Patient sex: F
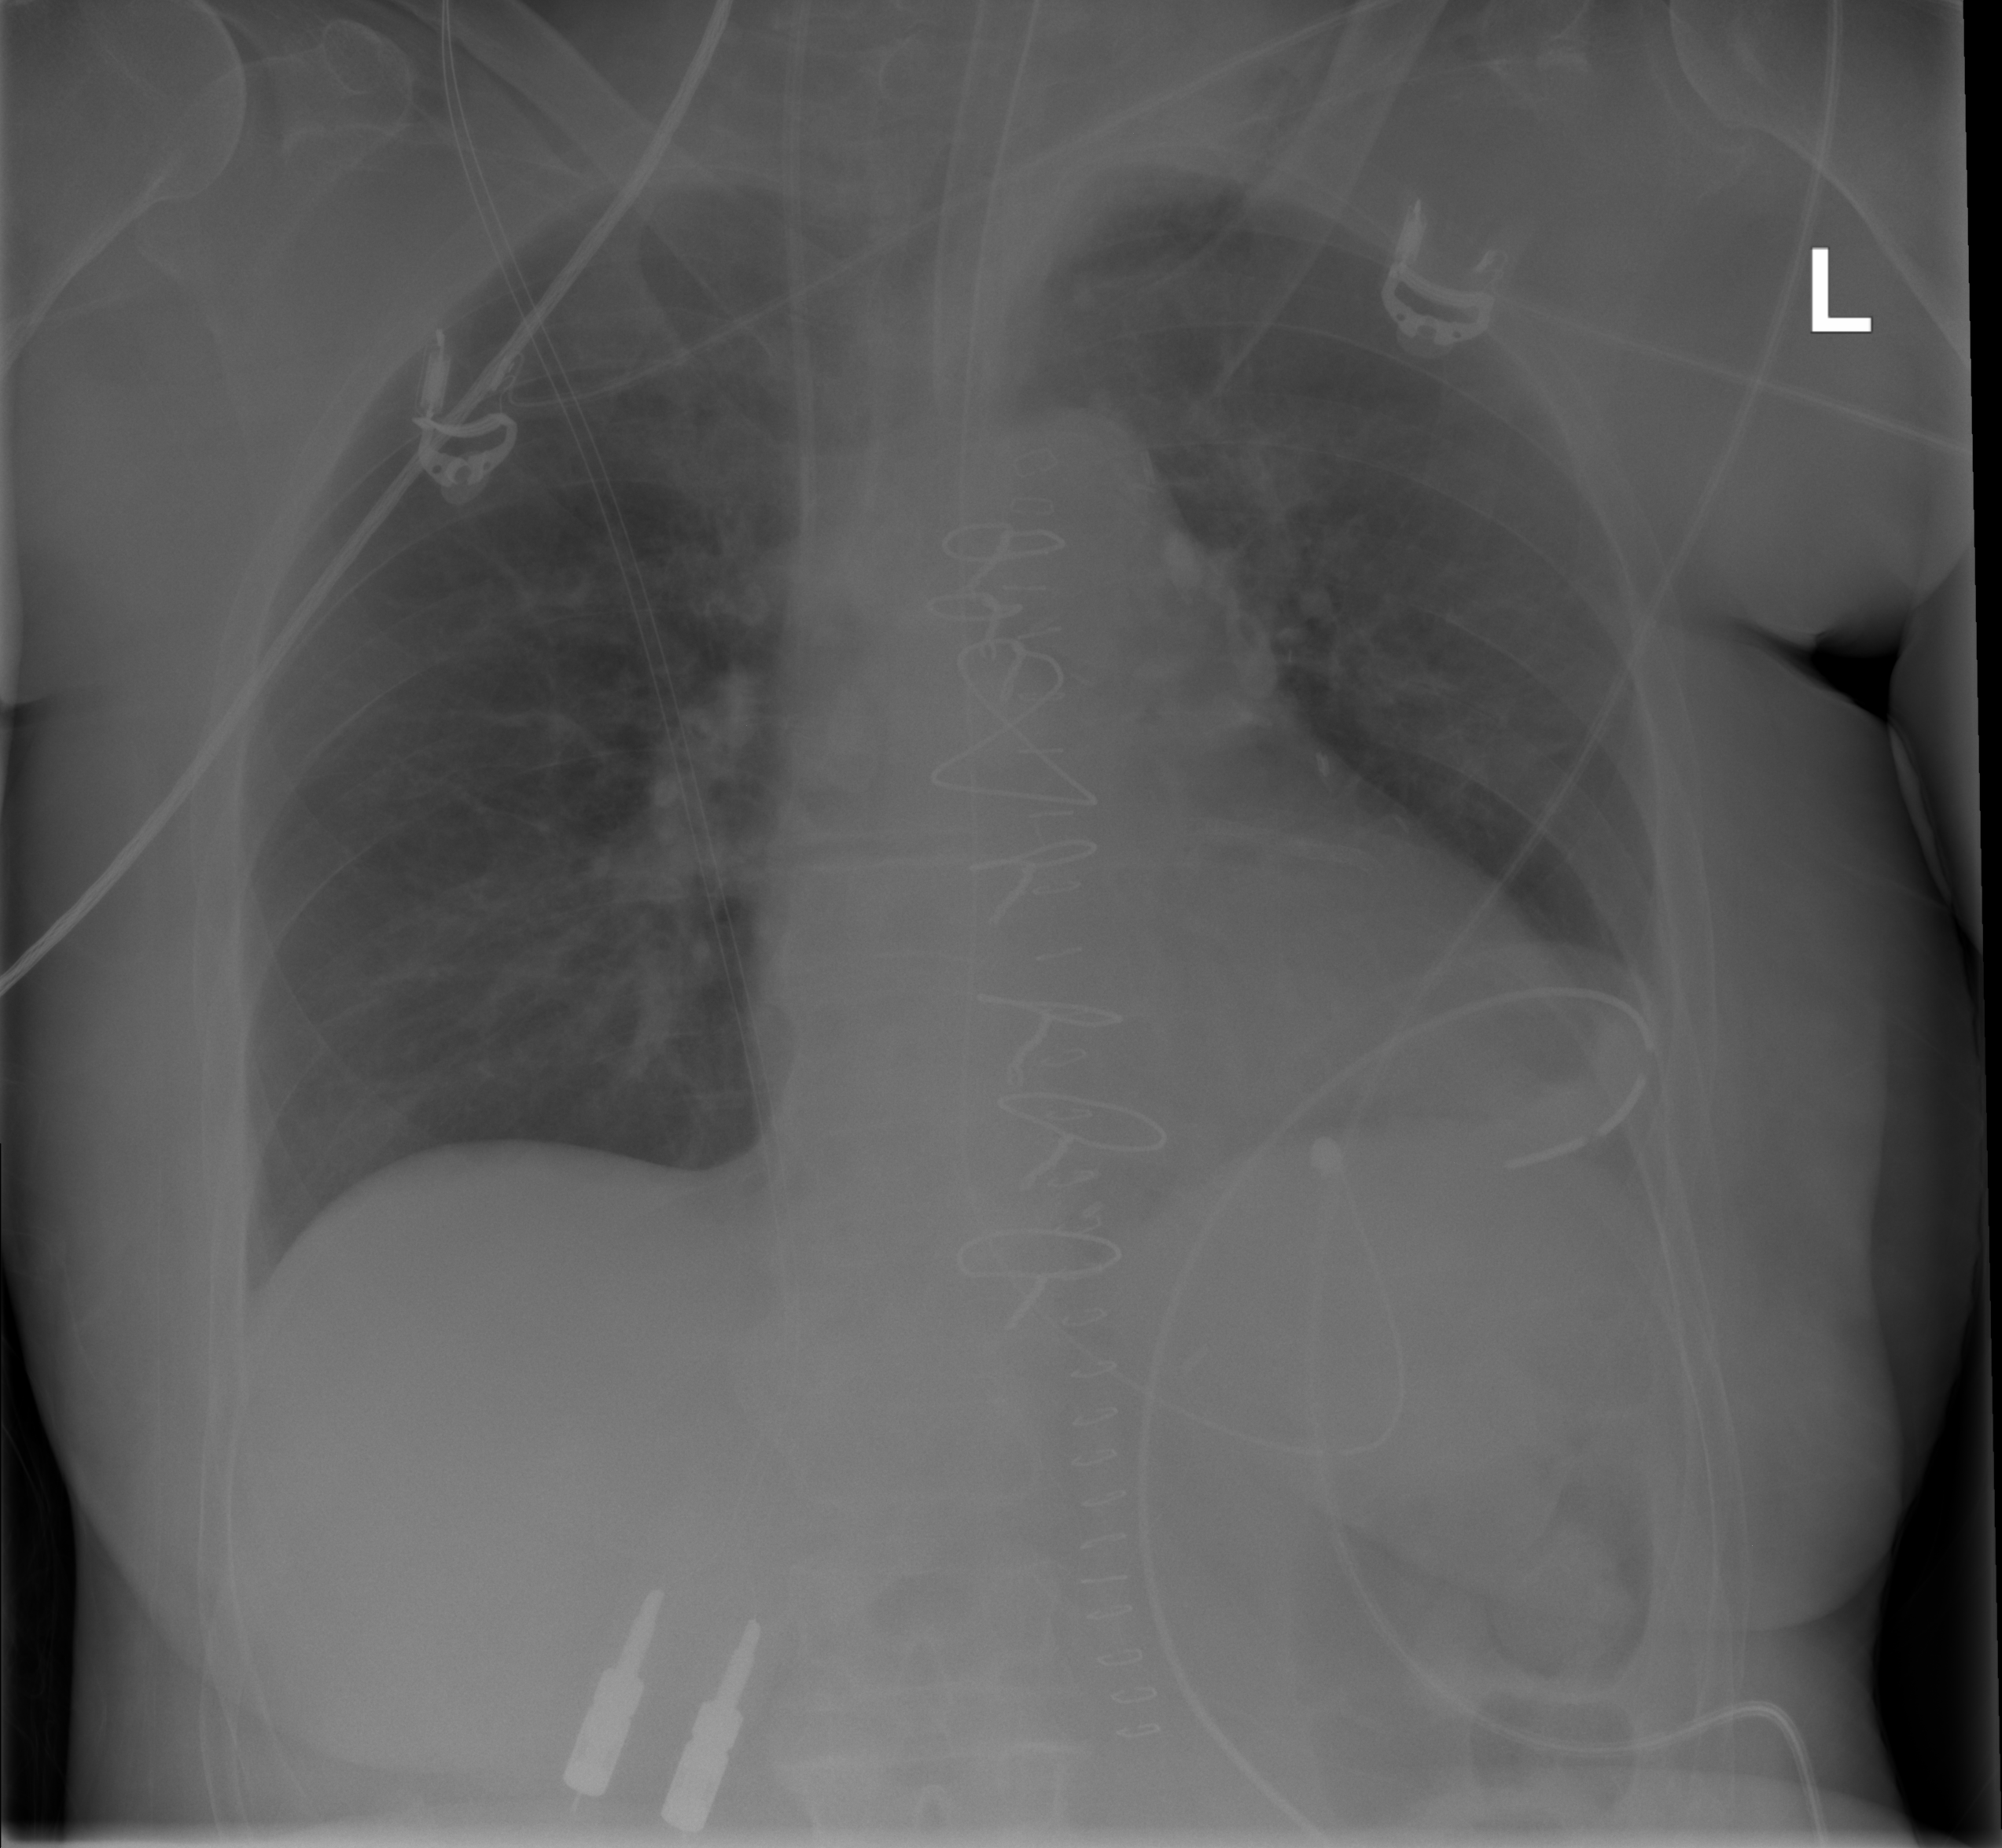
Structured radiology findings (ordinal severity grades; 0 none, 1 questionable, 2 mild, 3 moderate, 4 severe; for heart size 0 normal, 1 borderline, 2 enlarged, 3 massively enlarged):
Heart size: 2
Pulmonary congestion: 2
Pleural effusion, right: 0
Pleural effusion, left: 1
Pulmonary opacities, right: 0
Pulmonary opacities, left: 0
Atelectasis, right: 2
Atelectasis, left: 2